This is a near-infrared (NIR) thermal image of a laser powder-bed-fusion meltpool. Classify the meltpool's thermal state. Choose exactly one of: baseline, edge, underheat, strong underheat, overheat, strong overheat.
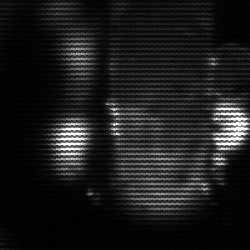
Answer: strong underheat